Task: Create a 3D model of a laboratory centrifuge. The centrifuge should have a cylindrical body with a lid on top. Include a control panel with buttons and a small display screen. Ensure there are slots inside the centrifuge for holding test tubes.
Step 40:
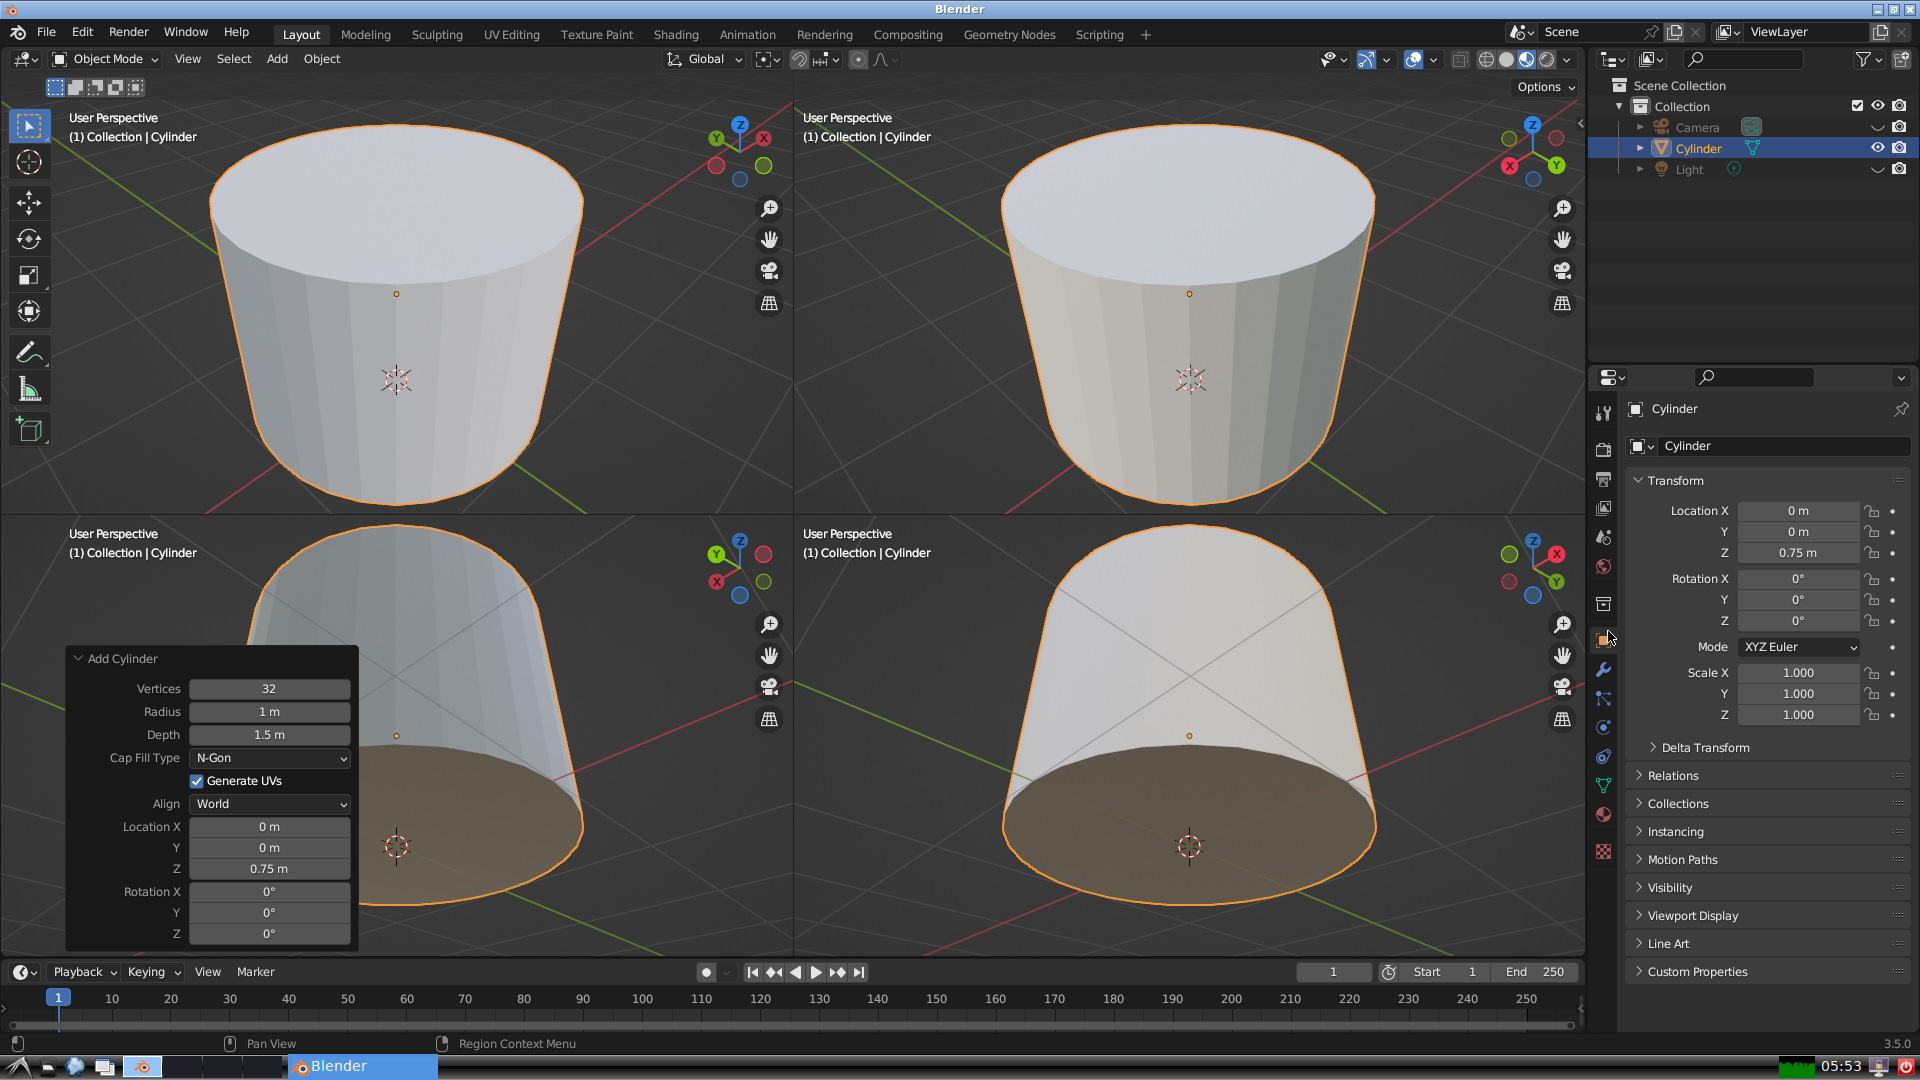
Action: {"mouse_move": [1732, 445]}